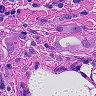
Metastatic tissue present: yes